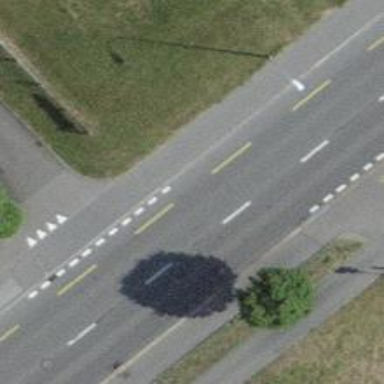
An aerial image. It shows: Primary highway with separate sidewalks on both sides.